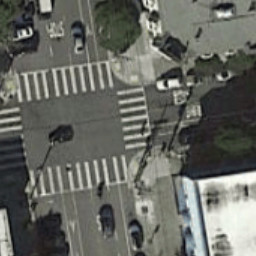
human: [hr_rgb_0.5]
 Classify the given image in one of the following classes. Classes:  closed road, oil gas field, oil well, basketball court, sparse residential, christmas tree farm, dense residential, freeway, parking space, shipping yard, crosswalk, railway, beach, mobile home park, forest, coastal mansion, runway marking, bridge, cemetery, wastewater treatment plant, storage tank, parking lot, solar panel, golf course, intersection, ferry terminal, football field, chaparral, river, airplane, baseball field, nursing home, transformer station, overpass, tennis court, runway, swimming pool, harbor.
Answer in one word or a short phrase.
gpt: crosswalk